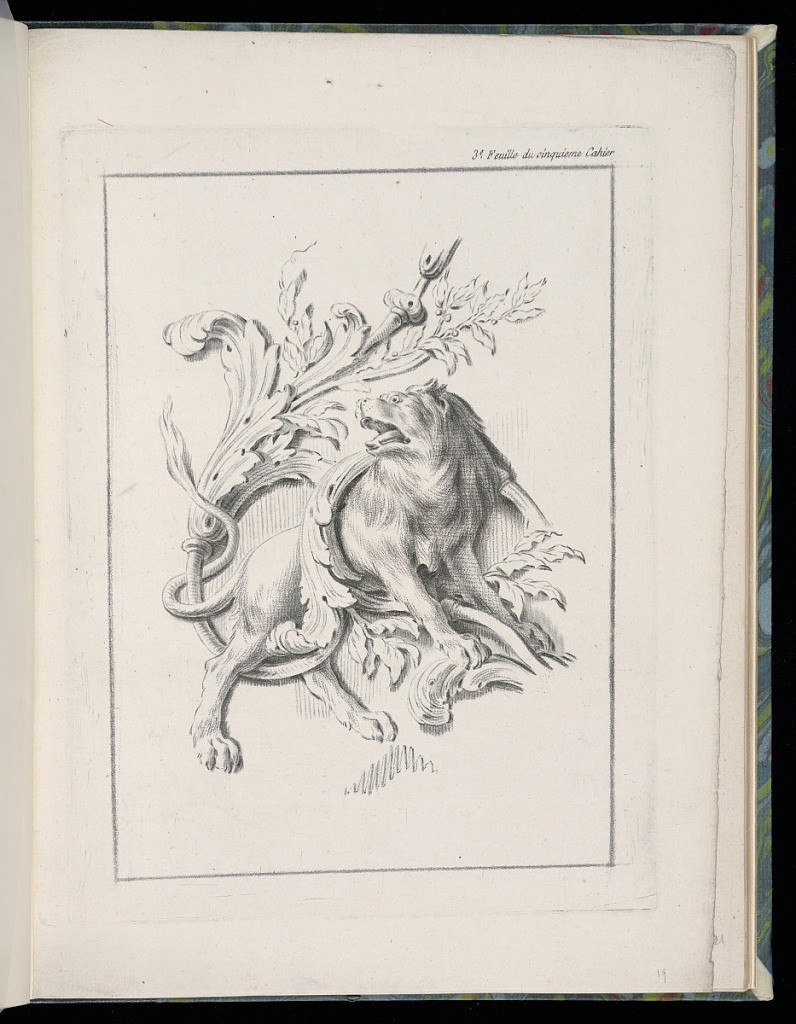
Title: Lion Ornament Design
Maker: Jean-Baptiste Huet, French, 1745 – 1811
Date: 1776–89
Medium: Crayon manner etching on paper
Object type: Print
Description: Ornament design with a lion surrounded by scrolling leaves (rinceaux), foliate branches, and rosettes. The plate is numbered.